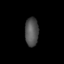
Tissue: lung
Cell type: Endothelial cells
Senescence score: 0.2232
Nuclear area (px): 377
Mean DAPI intensity: 82.088